Field crop: maize
Growth stage: 2
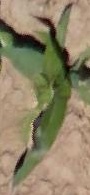
Species: maize